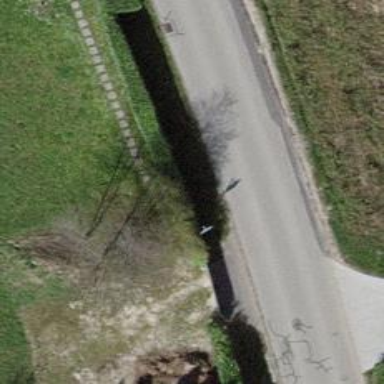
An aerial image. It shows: Unclassified road with dedicated cycle lane on the left.